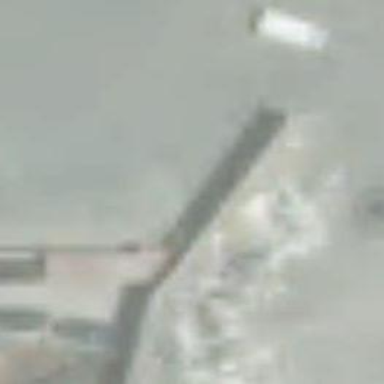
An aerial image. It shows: Wall barrier.